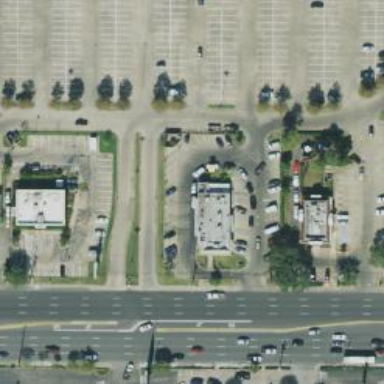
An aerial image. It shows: Parking space is available.